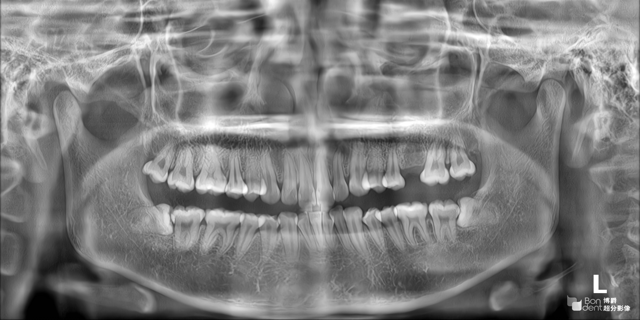
adult